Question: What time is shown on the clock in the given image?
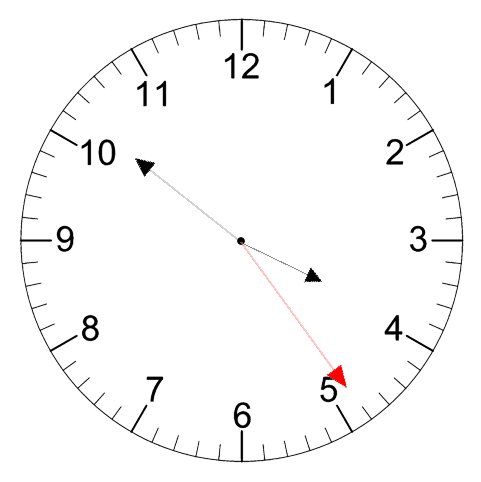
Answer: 03:51:24